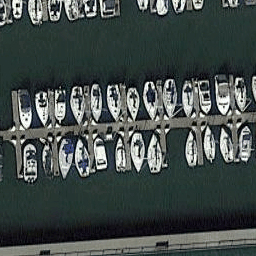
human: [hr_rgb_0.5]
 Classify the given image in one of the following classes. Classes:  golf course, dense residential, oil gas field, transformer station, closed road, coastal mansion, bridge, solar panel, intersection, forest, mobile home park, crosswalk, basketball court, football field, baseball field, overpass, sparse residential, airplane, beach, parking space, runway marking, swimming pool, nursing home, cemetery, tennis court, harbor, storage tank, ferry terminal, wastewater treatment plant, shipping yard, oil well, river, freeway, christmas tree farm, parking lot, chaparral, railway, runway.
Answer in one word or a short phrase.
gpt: harbor